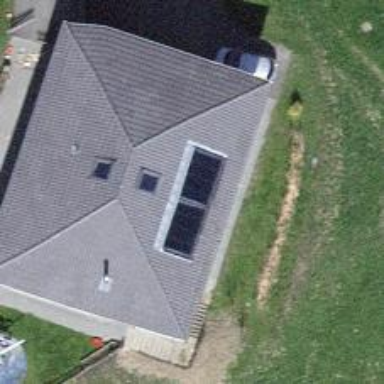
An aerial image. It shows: Solar photovoltaic panel generator.